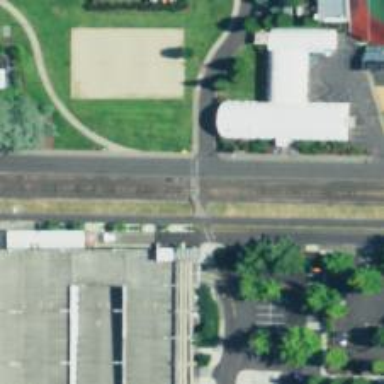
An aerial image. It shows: Railway crossing.